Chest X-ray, AP view. Patient: 55 years old, sex F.
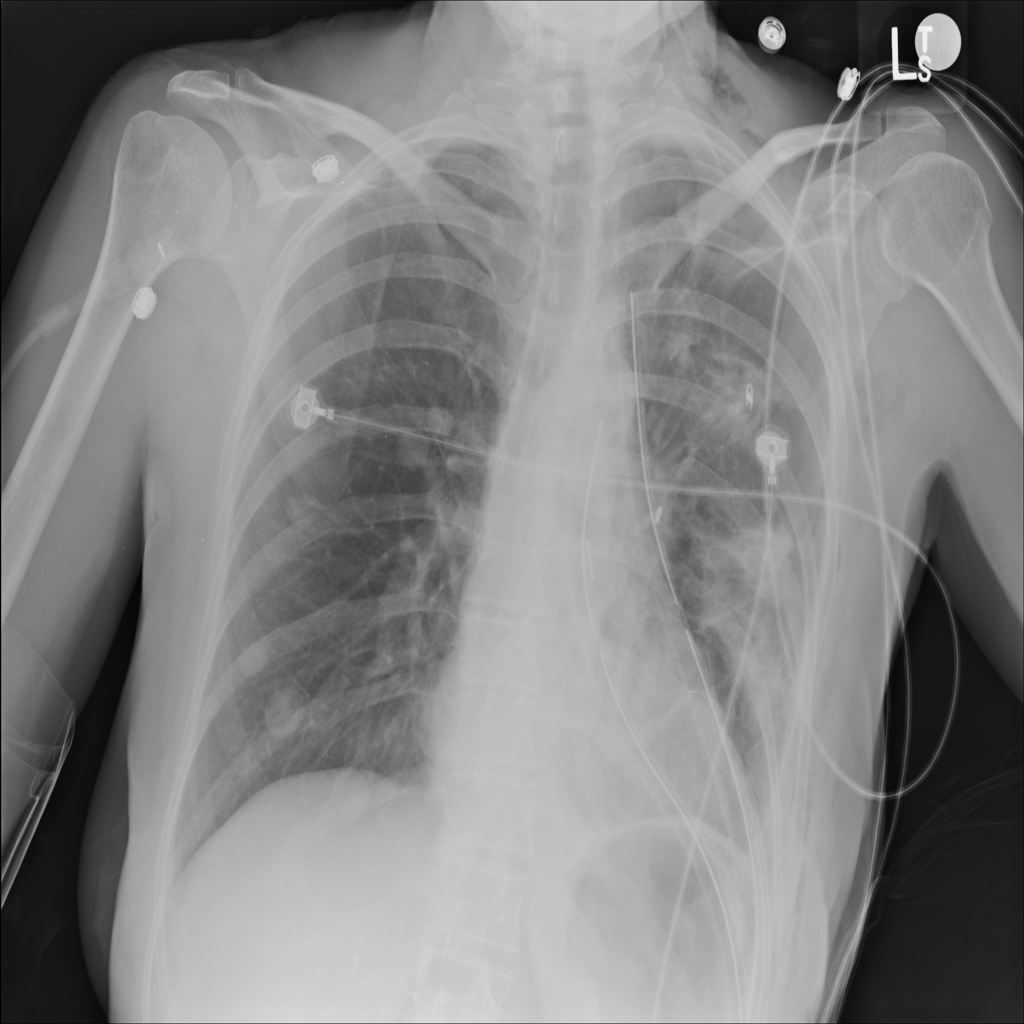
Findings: Emphysema